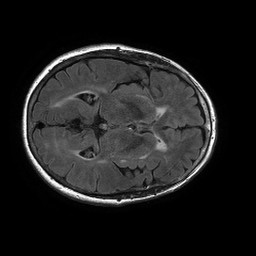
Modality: FLAIR
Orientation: axial
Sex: female
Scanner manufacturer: philips
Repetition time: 11 s
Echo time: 0.125 s